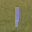
Label: 1